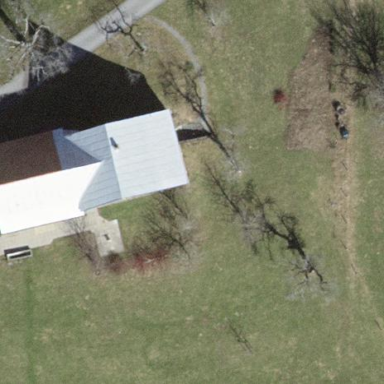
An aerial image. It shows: Simple house.